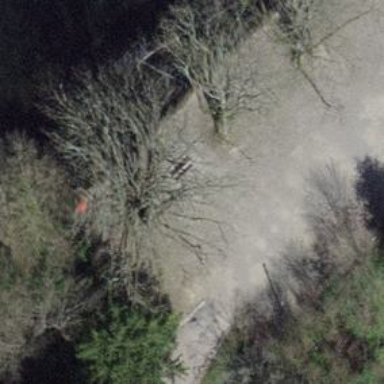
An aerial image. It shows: Bench for seating.